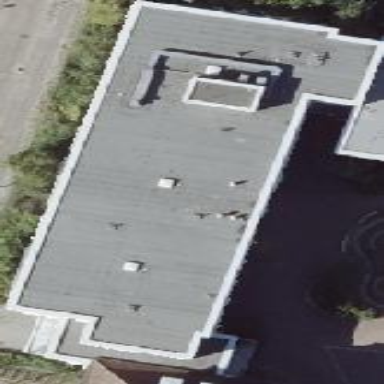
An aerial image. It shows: School building.